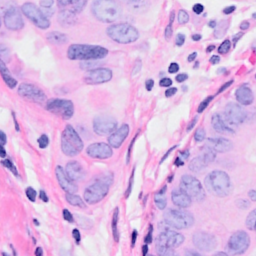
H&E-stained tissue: Breast